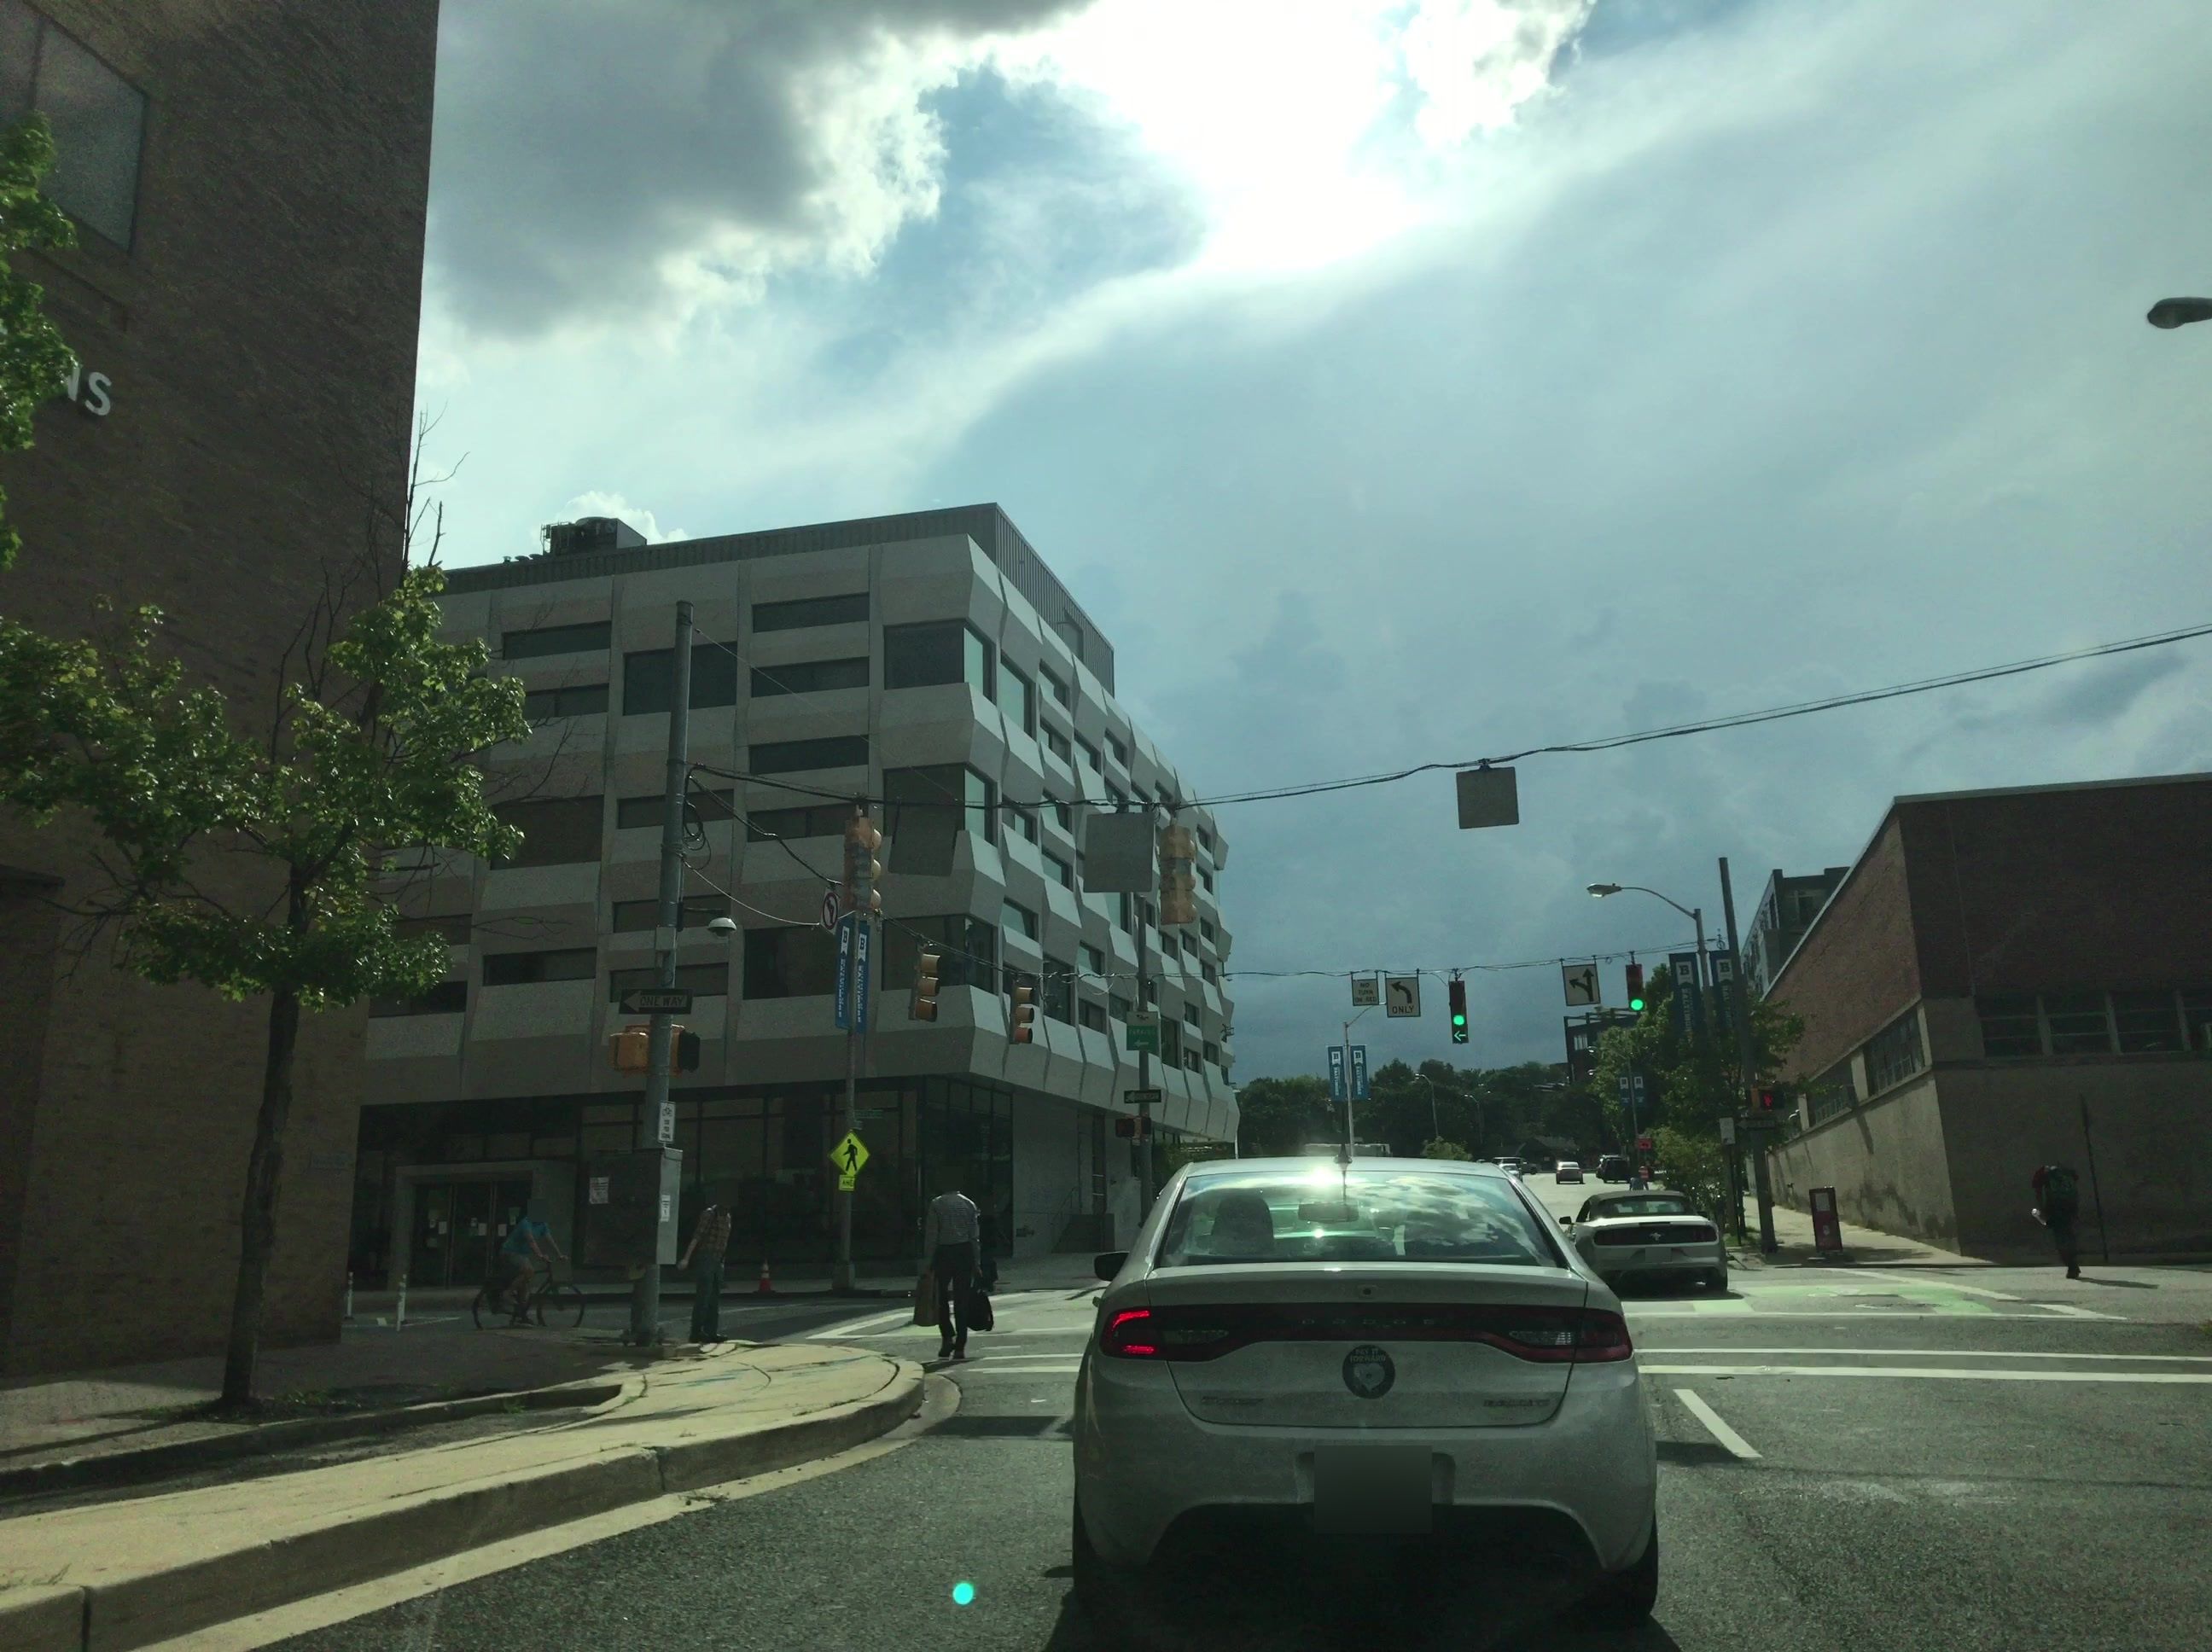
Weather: clear
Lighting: day
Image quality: good
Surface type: driving surface
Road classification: service, footway, unclassified
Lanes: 2, 1
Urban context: urban centre
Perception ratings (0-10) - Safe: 3.52, Lively: 5.96, Beautiful: 6.23, Boring: 1.24, Depressing: 5.28, Wealthy: 5.12